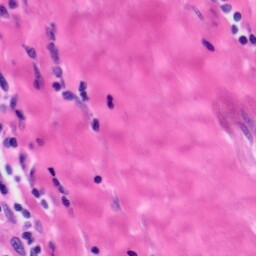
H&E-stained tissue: Tonsil